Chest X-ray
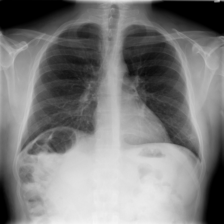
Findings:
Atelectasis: negative
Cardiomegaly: negative
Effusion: negative
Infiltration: negative
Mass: negative
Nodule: negative
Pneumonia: negative
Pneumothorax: negative
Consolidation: negative
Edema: negative
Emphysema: negative
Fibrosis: negative
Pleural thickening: negative
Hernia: negative